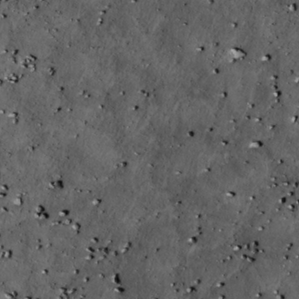
Label: non_frost